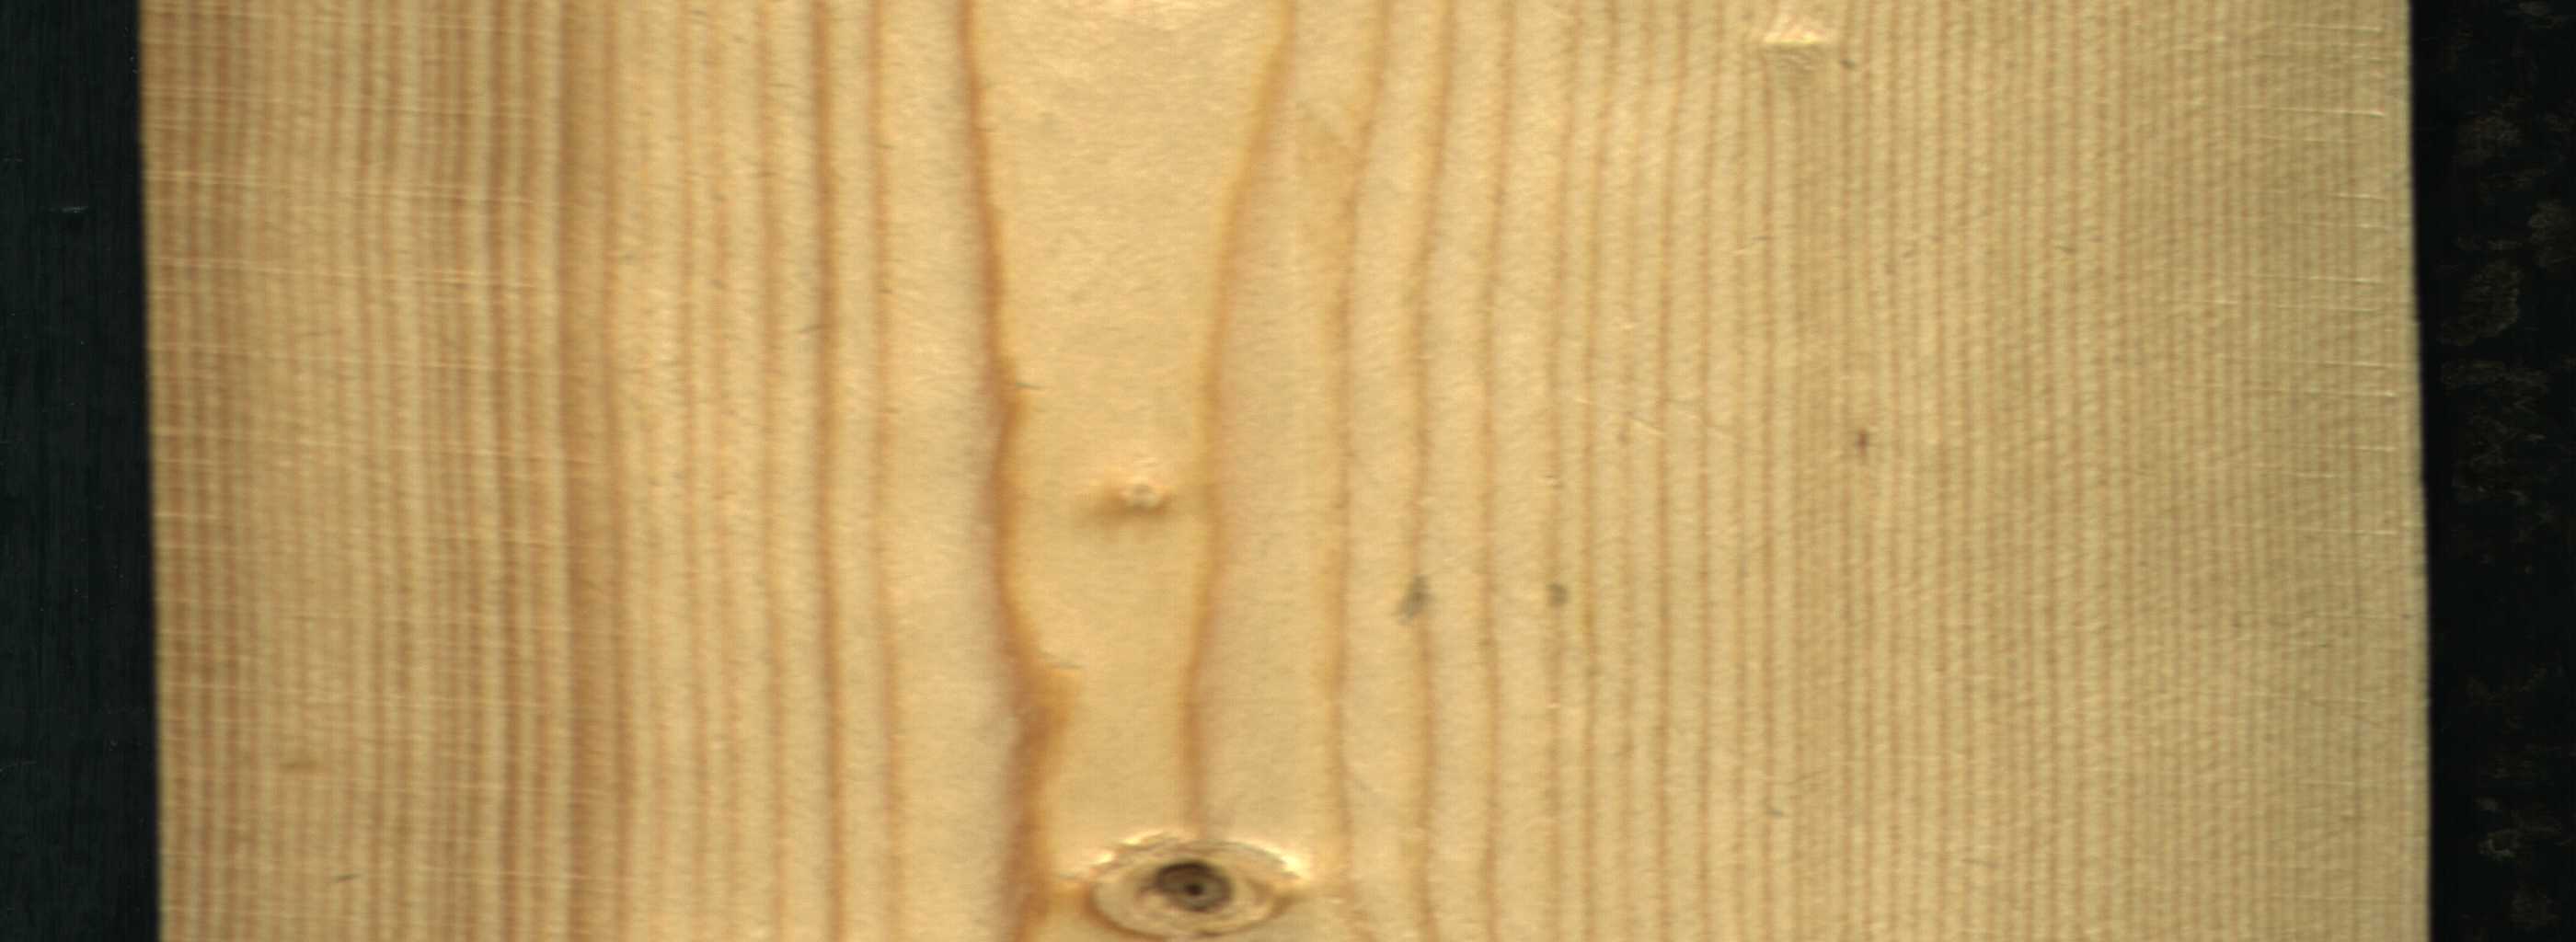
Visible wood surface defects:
Live_Knot